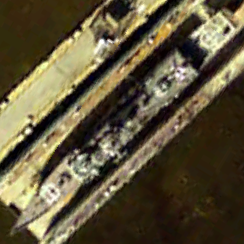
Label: cruiser